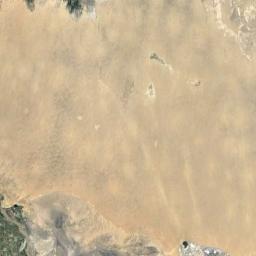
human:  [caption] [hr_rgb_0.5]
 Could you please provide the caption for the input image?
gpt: The white desert is next to the green land .

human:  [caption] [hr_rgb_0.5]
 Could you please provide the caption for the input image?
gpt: The light yellow desert covers the brown bare land beside the green land .

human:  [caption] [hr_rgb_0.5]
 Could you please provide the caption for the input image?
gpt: There is some vegetation in this desert .

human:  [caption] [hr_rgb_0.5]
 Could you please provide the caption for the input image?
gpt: The desert has yellow sand and some decayed rocks .

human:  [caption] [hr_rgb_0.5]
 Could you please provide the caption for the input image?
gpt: A yellow desert beside some green land .